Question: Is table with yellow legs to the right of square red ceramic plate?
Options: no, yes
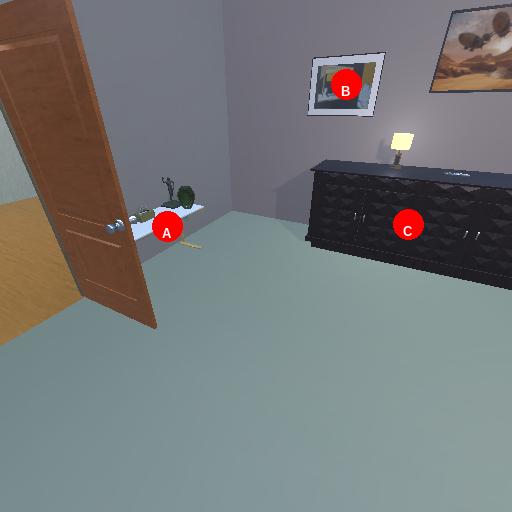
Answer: no